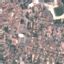
Land use / land cover class: Residential